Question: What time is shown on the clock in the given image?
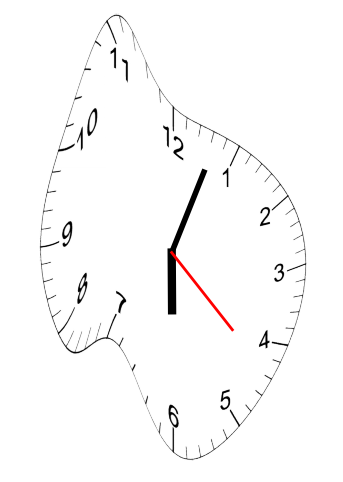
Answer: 06:03:22